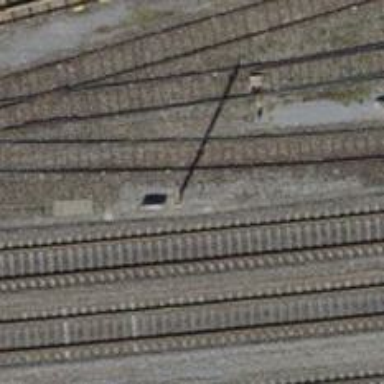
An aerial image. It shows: Railway track with electrified contact lines. This is siding track.